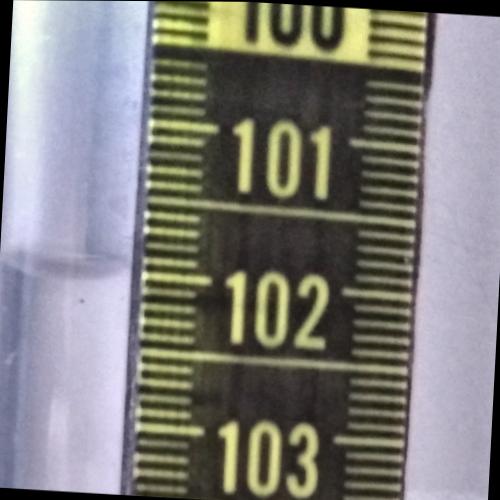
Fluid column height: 102.0 cm